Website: bh-photo
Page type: receipt
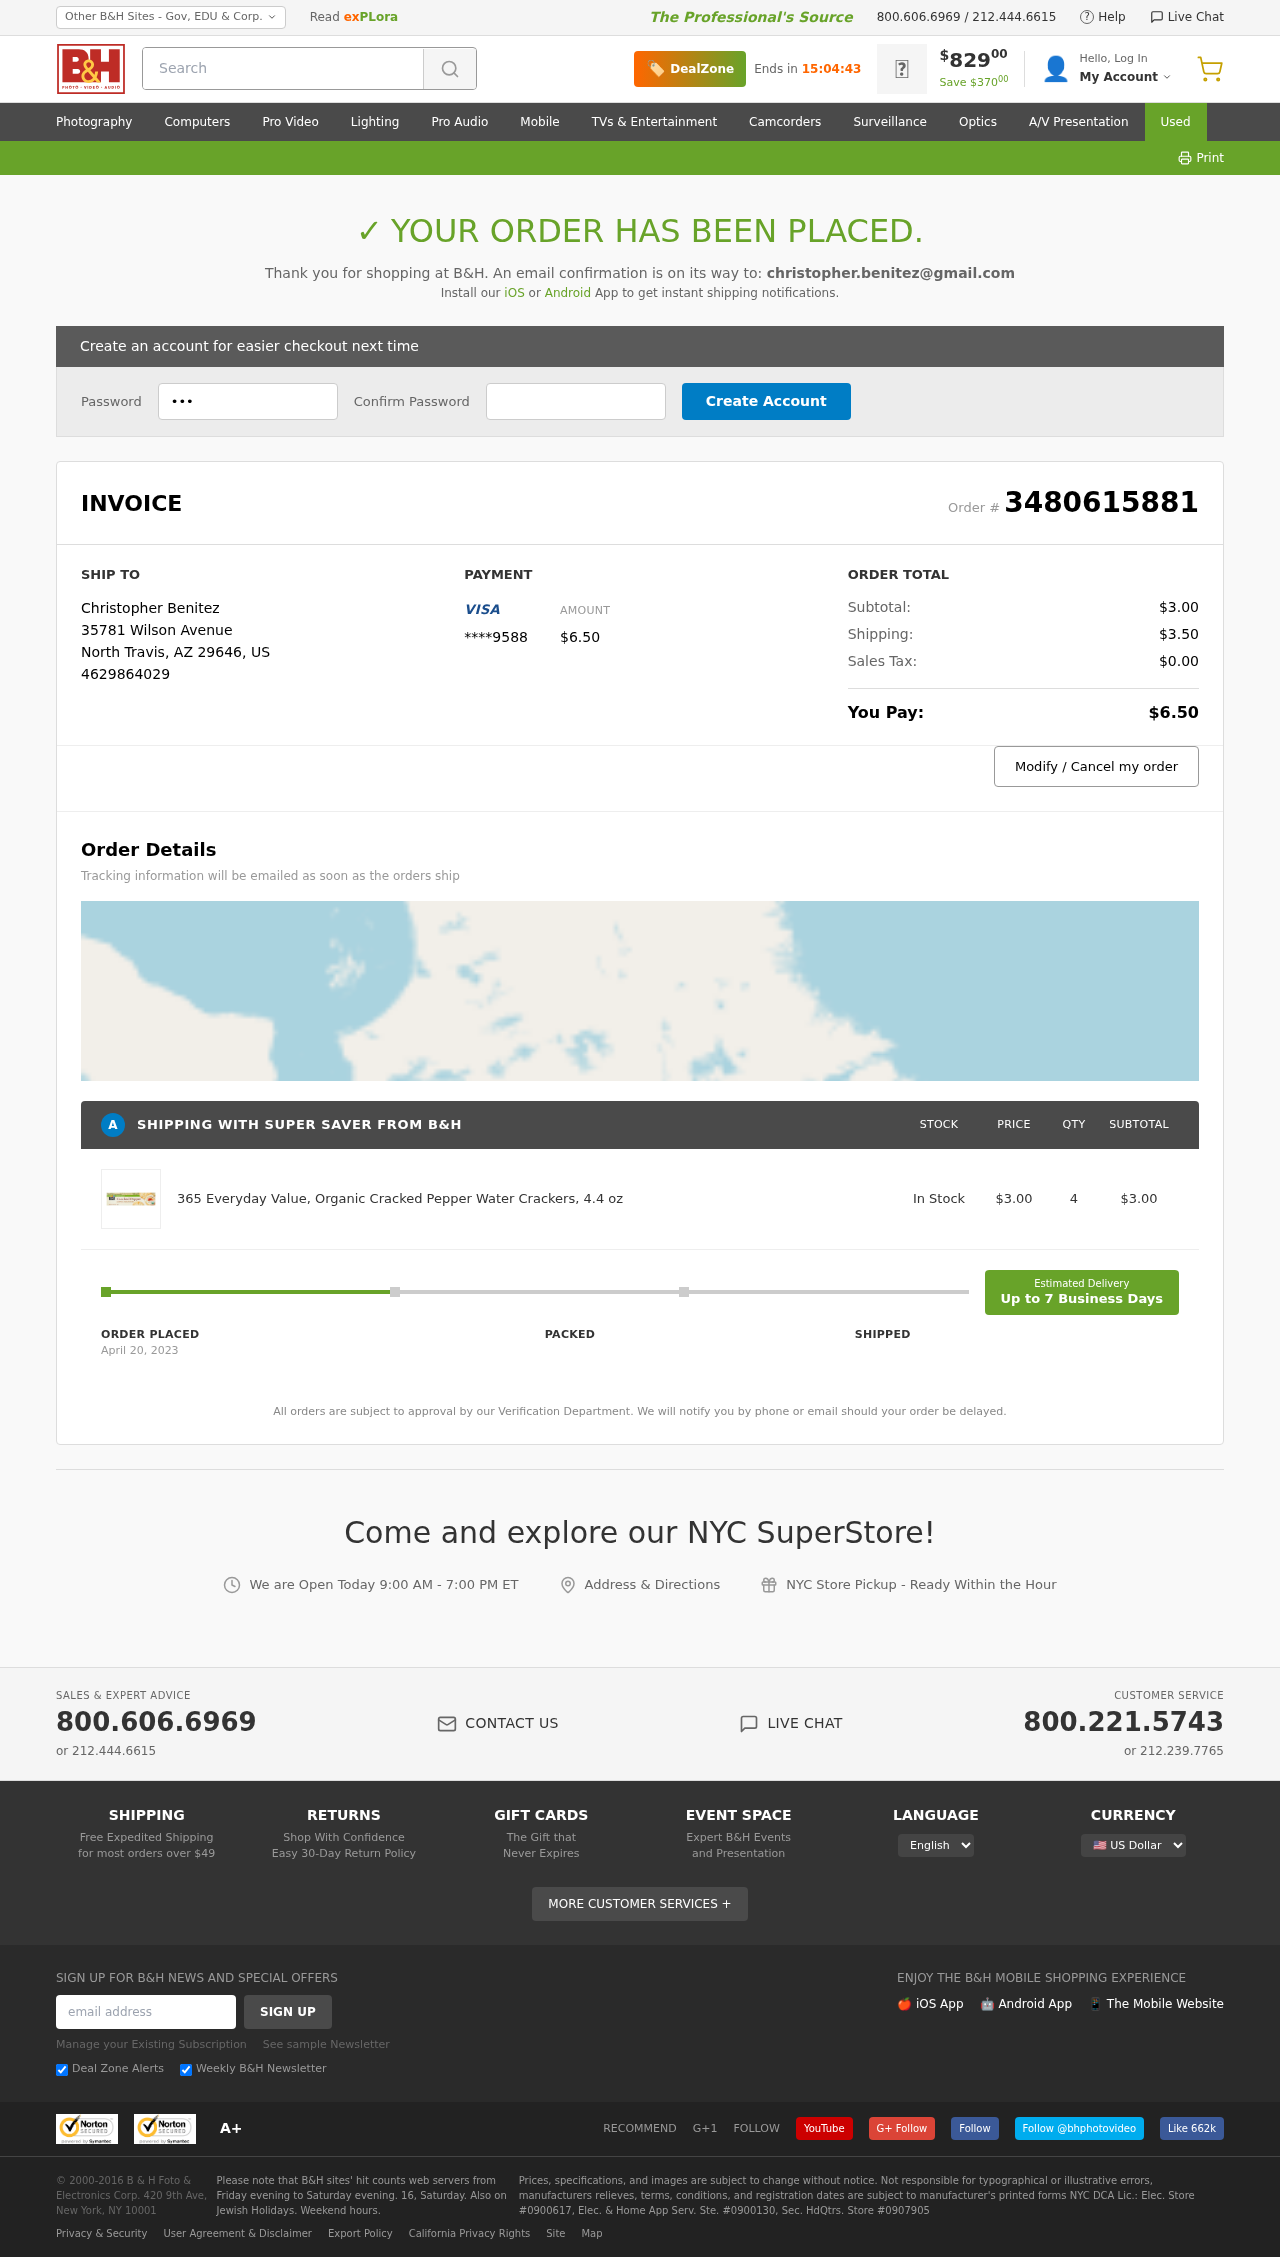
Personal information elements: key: PII_CARD_LAST4
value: ****9588
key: PII_CITY
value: North Travis
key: PII_COUNTRY_CODE
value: US
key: PII_EMAIL
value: christopher.benitez@gmail.com
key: PII_FULLNAME
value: Christopher Benitez
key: PII_PHONE
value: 4629864029
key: PII_POSTCODE
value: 29646
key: PII_STATE_ABBR
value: AZ
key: PII_STREET
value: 35781 Wilson Avenue
Product elements: key: PRODUCT1_NAME
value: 365 Everyday Value, Organic Cracked Pepper Water Crackers, 4.4 oz
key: PRODUCT1_PRICE
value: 3
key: PRODUCT1_QUANTITY
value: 4
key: PRODUCT1_SUBTOTAL
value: $3.00
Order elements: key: ORDER_ID
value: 3480615881
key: ORDER_TOTAL
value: $6.50
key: ORDER_SUBTOTAL
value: $3.00
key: ORDER_SHIPPING_COST
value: $3.50
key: ORDER_TAX
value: $0.00
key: ORDER_DATE
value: April 20, 2023
Search elements: key: HEADER_SEARCH
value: Search